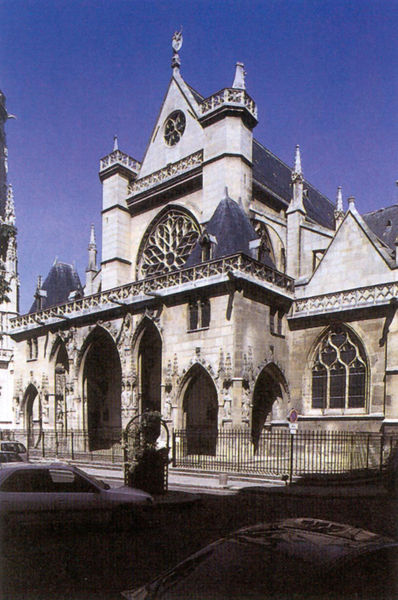
Titel: Saint-Germain-l'Auxerrois (Westfassade)
Standort: Paris
Institution: Saint-Germain-l'Auxerrois
Schlagwörter: blau, dunkel, himmel, schatten, weiß, stadt, bunt, fenster, frankreich, grau, hell, licht, marmor, pfeiler, schwarz, straße, säule, säulen, dach, gebäude, haus, rose, zaun, muster, architektur, stein, gitter, kirche, sonne, spitzen, england, gotik, rund, turm, turmspitze, engel, ansicht, bogen, fassade, italien, dächer, giebel, farbe, formen, gelände, tag, wolkenlos, platz, auto, figuren, wagen, treppe, treppen, wetter, spitz, uhr, geländer, stufe, stufen, plastik, geschlossen, tor, zinnen, balkone, foto, fotografie, photographie, bögen, wei, eingang, loggia, medaillon, türmchen, türme, rundfenster, balustrade, dom, dachfenster, form, topografie, kathedrale, photo, fries, portal, rustika, sims, gesims, erleuchtet, okuli, portale, sandstein, buntglas, farbfoto, gotisch, obergaden, rosette, spitzbogen, spitzbögen, schiefer, sonnenschein, kapelle, gothik, fotographie, autos, masswerk, schindeln, basilika, zinne, bauwerk, bauplastik, okoli, parkplatz, halteverbot, pultdach, satteldach, vorhalle, gliederung, fensterrose, fialen, strebewerk, westwerk, westportal, okolus, ecktürme, strebepfeiler, parken, fiale, neogothik, spitzturm, strebebögen, flamboyant, maßwerkfenster, restauriert, profilierung, zeun, eselsrücken, binnengliederung, toore, maßwerkrose, rahmwerk, sacré-coeur, ikirche